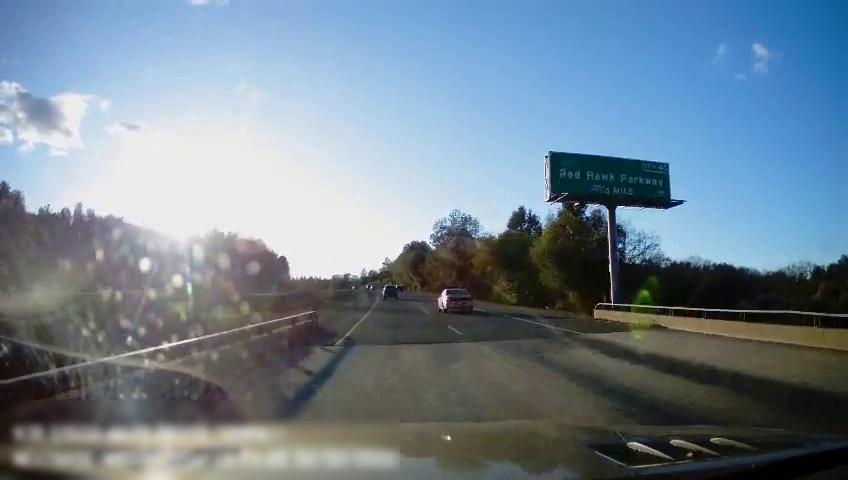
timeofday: Day
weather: Sunny
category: Drivable Space
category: Drivable Space
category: Vehicles | Car
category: Vehicles | Car
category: Lanes | Current Lane
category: Lanes | Current Lane
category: Lanes | Alternate Lane
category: Traffic | Signs